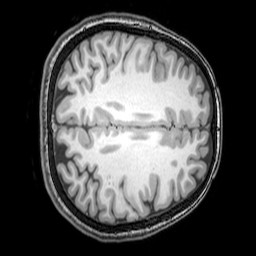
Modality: T1w
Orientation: axial
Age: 20
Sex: female
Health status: healthy
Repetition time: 0.081 s
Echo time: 0.037 s